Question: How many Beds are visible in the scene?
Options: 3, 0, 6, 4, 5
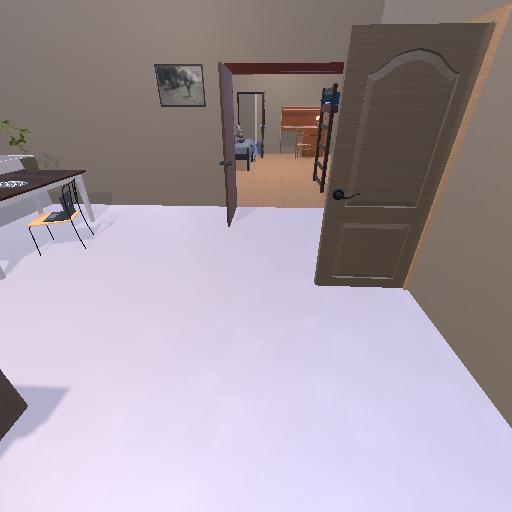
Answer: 3